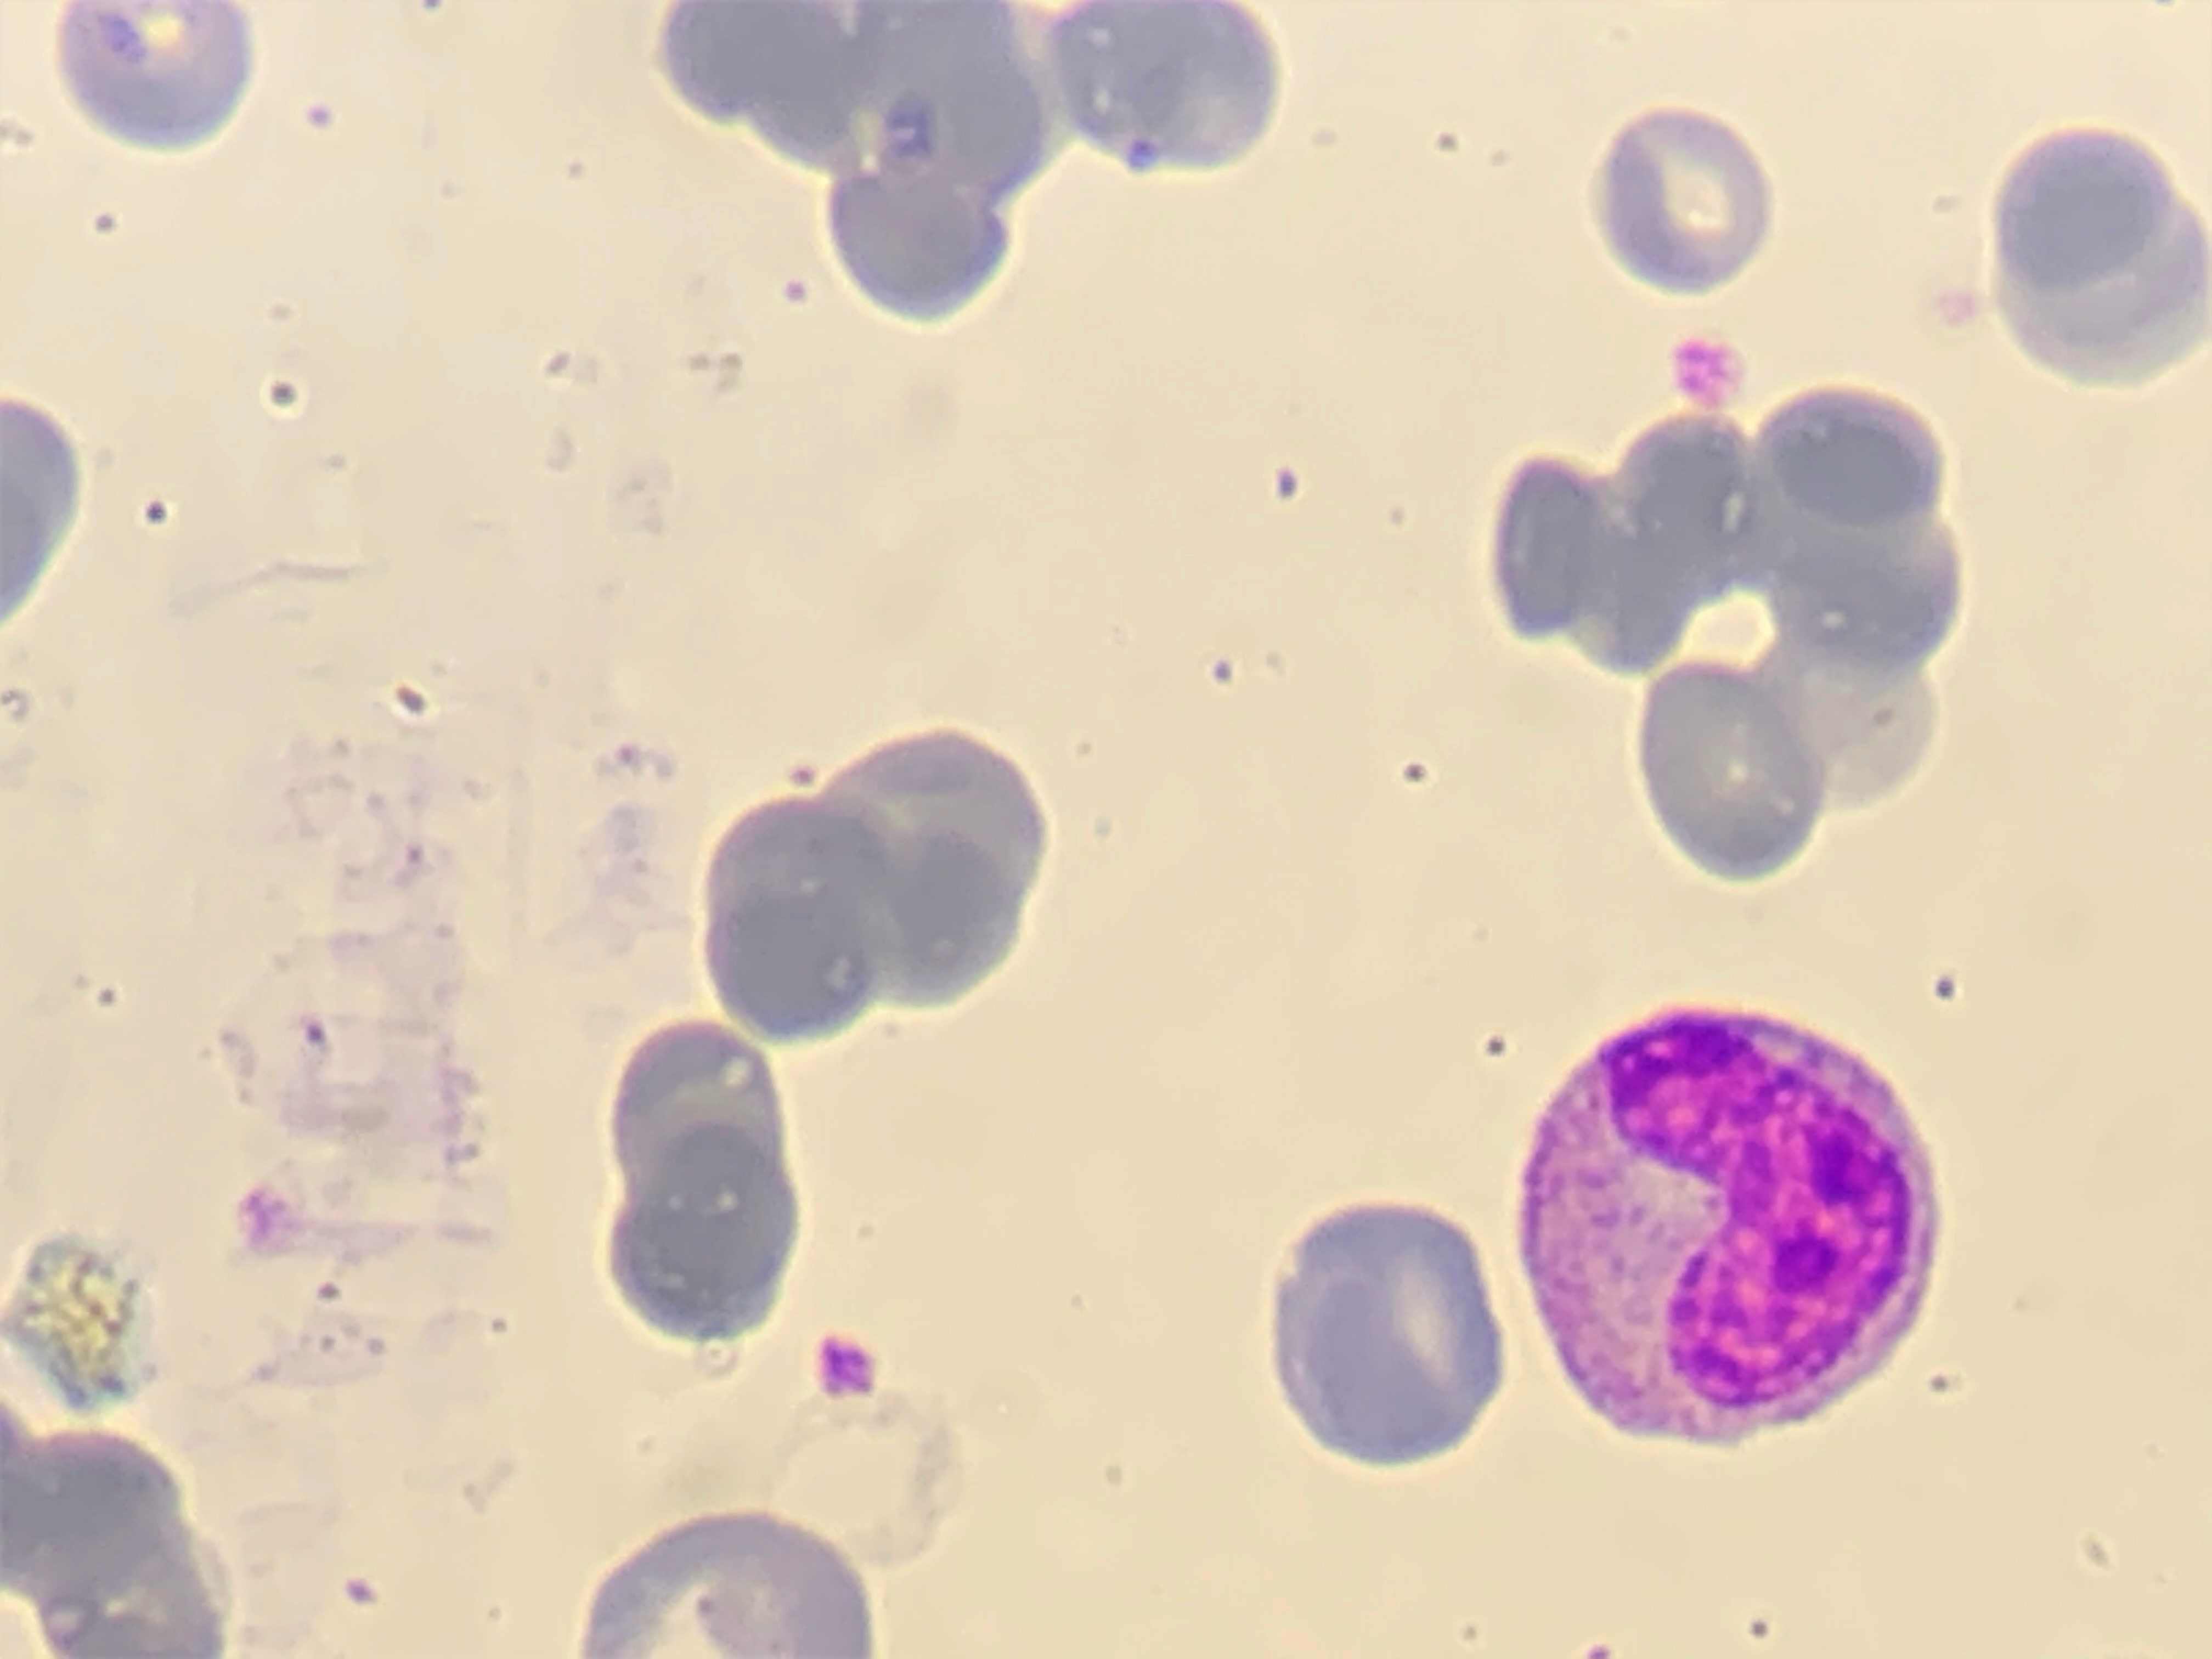
Cell type: BAND CELLS